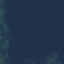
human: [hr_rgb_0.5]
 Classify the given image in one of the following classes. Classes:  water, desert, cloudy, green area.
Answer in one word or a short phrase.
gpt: water